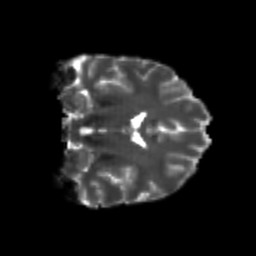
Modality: T2w
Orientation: coronal
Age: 20
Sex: female
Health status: healthy
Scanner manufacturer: philips
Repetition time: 7.39 s
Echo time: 0.08599 s